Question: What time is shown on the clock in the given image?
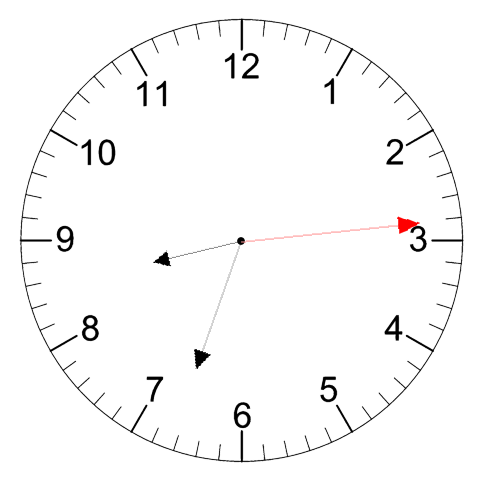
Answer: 08:33:14